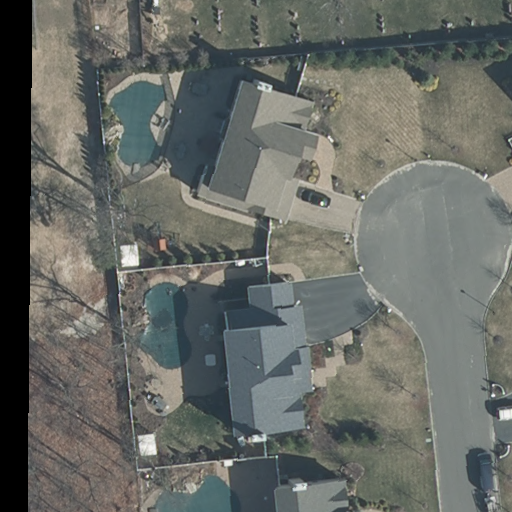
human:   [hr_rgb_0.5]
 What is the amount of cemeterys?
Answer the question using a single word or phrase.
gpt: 1

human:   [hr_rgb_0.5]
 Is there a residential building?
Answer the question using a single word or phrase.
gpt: yes

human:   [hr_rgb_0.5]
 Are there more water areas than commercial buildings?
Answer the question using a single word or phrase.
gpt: no

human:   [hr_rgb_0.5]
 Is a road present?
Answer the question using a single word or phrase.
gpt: yes

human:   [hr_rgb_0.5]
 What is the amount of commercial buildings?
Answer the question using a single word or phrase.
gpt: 0

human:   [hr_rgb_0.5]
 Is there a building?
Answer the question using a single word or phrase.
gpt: yes

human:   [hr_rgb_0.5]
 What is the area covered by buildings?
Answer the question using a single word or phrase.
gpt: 1328m2

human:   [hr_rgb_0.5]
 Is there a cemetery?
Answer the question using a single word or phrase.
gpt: yes

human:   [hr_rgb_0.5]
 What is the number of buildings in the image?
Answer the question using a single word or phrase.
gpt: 3

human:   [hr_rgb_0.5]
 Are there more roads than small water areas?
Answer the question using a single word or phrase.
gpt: yes

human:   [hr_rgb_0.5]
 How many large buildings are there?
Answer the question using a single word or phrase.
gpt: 1

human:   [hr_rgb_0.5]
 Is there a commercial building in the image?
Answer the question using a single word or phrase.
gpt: no

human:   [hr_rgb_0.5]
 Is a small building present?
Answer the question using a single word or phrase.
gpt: no

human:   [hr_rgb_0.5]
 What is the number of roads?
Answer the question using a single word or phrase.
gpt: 1

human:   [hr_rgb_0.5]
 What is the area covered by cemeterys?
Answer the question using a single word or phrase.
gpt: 10276m2

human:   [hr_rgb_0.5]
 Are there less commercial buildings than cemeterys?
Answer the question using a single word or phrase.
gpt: yes

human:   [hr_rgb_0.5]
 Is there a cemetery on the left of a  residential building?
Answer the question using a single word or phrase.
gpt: no

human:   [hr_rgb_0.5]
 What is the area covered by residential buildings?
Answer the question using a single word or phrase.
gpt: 1328m2

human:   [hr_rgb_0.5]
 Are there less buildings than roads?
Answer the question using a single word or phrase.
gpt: no

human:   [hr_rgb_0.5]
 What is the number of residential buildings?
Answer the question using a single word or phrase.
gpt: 3

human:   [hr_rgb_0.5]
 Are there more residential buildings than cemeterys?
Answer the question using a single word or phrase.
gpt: yes

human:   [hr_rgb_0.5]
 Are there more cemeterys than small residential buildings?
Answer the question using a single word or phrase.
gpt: yes

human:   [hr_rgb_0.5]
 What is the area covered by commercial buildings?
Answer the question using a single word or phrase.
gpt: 0m2

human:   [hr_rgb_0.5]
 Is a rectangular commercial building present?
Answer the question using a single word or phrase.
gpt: no

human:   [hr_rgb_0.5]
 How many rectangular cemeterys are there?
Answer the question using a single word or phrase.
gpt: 1

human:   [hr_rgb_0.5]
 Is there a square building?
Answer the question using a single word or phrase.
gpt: no

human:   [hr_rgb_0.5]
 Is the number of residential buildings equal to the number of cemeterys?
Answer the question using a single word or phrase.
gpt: no

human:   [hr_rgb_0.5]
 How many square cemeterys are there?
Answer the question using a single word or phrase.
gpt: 0

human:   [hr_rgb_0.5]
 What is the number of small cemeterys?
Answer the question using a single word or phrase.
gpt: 0

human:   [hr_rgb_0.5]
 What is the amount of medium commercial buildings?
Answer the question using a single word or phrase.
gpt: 0

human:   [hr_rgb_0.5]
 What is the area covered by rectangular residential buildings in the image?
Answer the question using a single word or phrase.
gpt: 0m2

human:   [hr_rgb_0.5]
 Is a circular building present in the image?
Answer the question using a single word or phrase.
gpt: no

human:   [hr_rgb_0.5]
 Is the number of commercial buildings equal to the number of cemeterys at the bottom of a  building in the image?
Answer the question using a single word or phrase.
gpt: yes

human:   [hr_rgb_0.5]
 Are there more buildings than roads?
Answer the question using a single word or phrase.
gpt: yes

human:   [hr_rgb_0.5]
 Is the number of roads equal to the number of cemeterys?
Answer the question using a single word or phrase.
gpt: yes

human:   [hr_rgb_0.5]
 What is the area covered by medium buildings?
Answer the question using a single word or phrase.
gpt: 824m2

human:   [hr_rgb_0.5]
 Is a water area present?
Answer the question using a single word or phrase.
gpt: no

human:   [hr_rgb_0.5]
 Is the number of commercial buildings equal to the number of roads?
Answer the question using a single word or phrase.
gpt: no

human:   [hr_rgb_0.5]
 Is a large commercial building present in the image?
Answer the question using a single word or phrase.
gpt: no

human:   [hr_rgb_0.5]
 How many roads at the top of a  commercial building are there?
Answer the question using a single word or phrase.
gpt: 0

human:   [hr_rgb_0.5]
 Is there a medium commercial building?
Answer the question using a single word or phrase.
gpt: no

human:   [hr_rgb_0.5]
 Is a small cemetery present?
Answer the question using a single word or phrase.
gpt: no

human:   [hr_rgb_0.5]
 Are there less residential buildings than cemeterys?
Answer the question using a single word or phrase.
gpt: no

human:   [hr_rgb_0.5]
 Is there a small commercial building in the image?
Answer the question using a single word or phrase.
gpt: no

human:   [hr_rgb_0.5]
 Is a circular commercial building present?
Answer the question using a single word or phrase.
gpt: no

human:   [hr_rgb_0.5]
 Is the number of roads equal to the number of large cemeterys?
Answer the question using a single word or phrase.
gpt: yes

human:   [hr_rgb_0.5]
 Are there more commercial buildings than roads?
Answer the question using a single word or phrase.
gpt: no

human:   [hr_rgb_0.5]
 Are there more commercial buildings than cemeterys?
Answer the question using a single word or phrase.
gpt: no

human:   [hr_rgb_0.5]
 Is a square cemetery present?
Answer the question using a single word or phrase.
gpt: no

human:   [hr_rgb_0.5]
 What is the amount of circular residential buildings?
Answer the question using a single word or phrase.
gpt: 0

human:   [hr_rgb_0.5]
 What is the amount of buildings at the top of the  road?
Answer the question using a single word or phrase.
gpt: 1

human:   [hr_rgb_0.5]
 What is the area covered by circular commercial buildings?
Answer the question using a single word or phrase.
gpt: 0m2

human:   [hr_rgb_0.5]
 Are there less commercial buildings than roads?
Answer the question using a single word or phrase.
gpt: yes

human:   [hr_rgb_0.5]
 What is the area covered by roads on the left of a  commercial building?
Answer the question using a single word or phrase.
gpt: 0m2

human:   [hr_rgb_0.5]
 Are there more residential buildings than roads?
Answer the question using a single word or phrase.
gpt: yes

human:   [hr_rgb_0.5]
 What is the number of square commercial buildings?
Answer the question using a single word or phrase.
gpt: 0

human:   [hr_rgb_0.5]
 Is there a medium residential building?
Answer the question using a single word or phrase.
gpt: yes

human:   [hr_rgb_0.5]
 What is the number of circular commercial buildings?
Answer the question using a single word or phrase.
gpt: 0

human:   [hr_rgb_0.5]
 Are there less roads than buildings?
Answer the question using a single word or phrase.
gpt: yes

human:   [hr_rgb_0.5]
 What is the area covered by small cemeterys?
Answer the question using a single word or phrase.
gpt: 0m2

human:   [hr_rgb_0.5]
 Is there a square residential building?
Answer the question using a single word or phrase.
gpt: no

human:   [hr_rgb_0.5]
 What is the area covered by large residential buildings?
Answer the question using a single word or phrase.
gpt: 503m2

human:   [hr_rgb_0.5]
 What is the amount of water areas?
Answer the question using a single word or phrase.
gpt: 0

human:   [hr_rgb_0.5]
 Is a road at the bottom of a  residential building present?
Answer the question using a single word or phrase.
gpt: yes